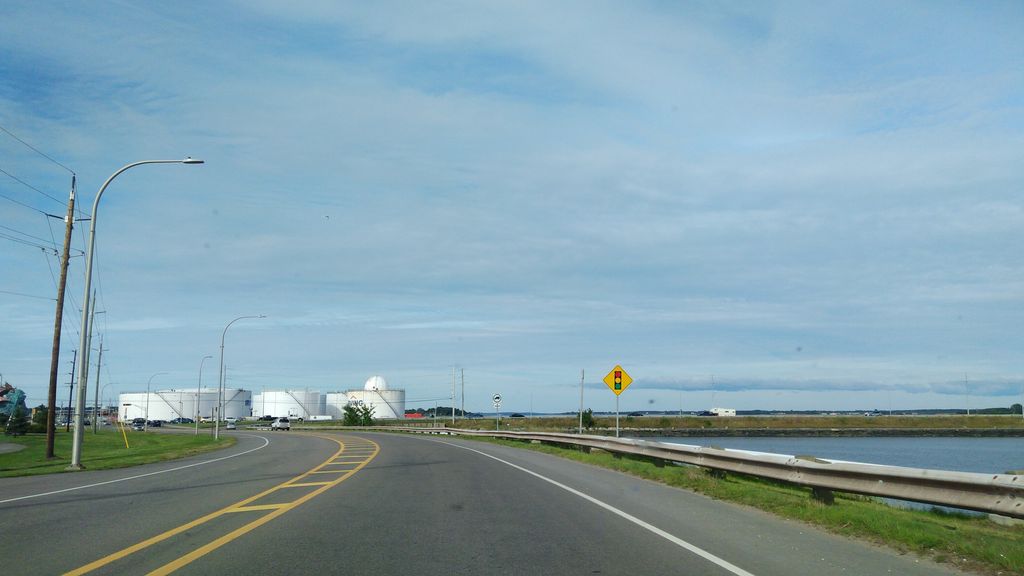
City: charlottetown